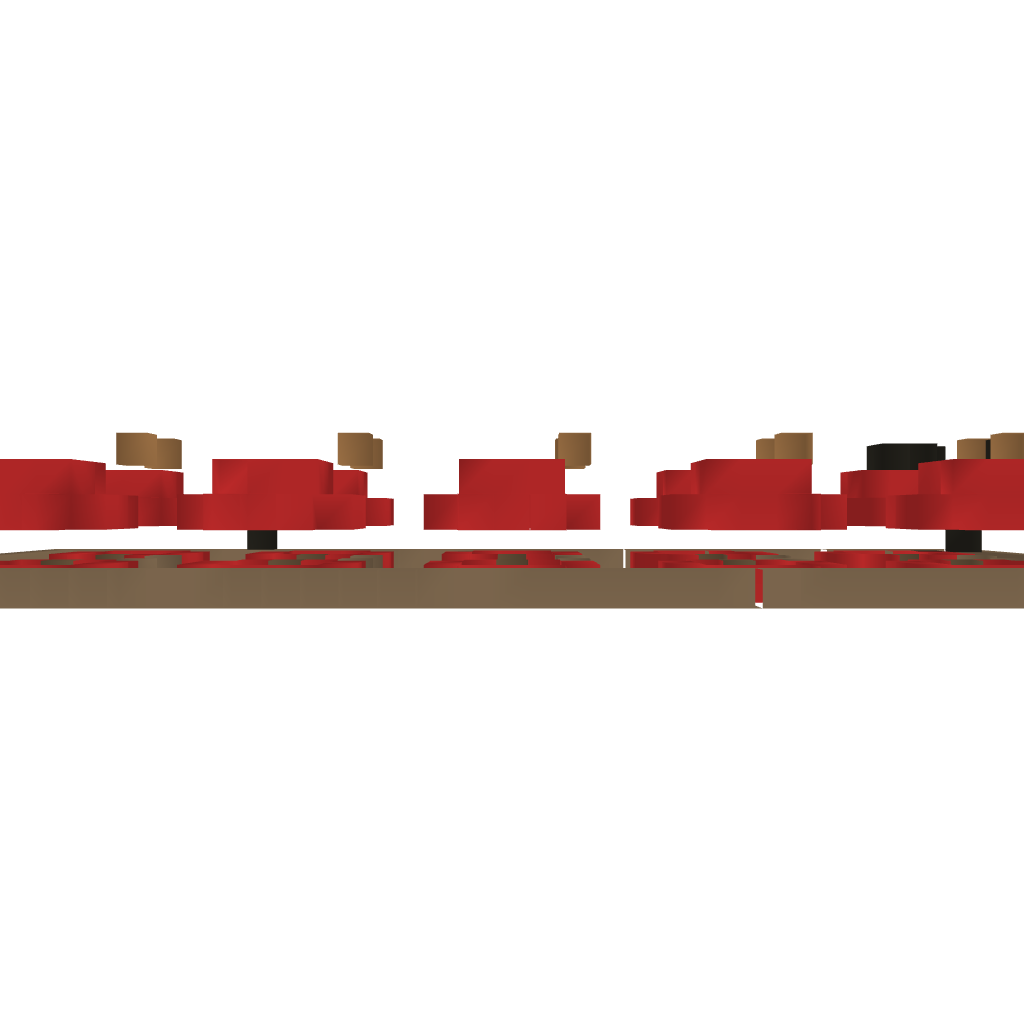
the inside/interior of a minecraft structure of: Mushroom Village